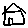
Label: house